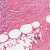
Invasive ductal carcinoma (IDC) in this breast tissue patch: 0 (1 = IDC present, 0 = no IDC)